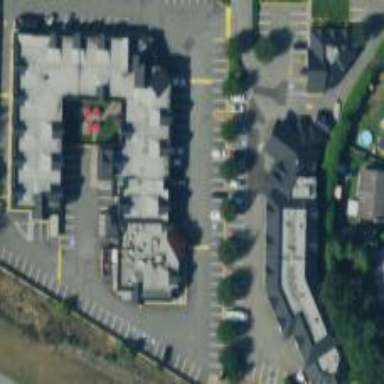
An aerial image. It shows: Hotel building.